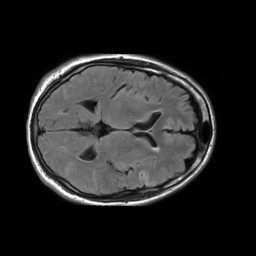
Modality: FLAIR
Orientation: axial
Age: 58
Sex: male
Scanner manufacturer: philips
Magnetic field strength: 1.5 T
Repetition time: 10 s
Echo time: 0.11 s